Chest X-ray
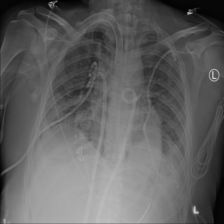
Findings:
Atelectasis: negative
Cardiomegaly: negative
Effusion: negative
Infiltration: positive
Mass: negative
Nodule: negative
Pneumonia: negative
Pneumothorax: negative
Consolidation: negative
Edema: negative
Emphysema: negative
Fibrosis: negative
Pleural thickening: negative
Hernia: negative